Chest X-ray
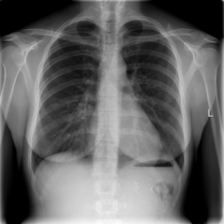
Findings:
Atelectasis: negative
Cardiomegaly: negative
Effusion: negative
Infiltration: negative
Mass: negative
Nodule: negative
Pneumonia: negative
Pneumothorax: negative
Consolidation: negative
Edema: negative
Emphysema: negative
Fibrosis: negative
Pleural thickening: negative
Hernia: negative